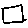
Label: square